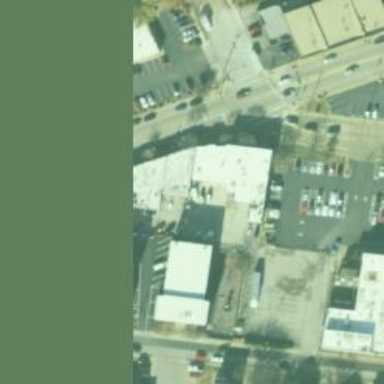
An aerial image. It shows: Retail area.